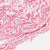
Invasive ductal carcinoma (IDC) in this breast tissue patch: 0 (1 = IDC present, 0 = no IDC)